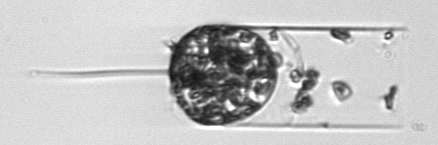
Label: Ditylum_brightwellii